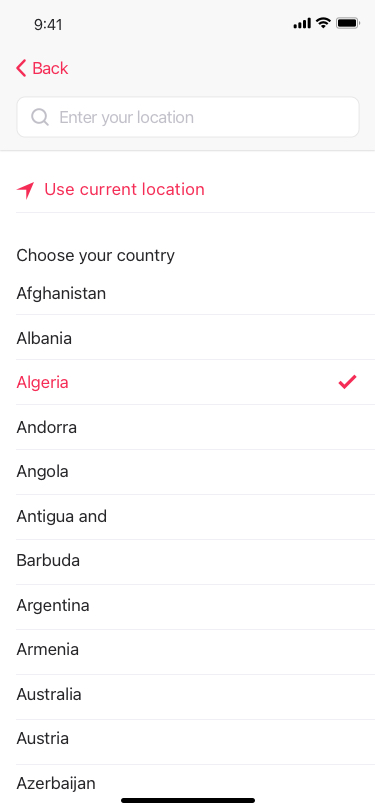
Text in this UI design:
Back
Use current location
Enter your location
Choose your country
Afghanistan
Albania
Algeria
Andorra
Angola
Antigua and Barbuda
Argentina
Armenia
Australia
Austria
Azerbaijan
Bahamas
Bahrain
Bangladesh
Barbados
Belarus
Belgium
Belize
Benin
Bhutan
Bolivia
Bosnia and Herzegovina
Botswana
Brazil
Brunei
Bulgaria
Burkina Faso
Burundi